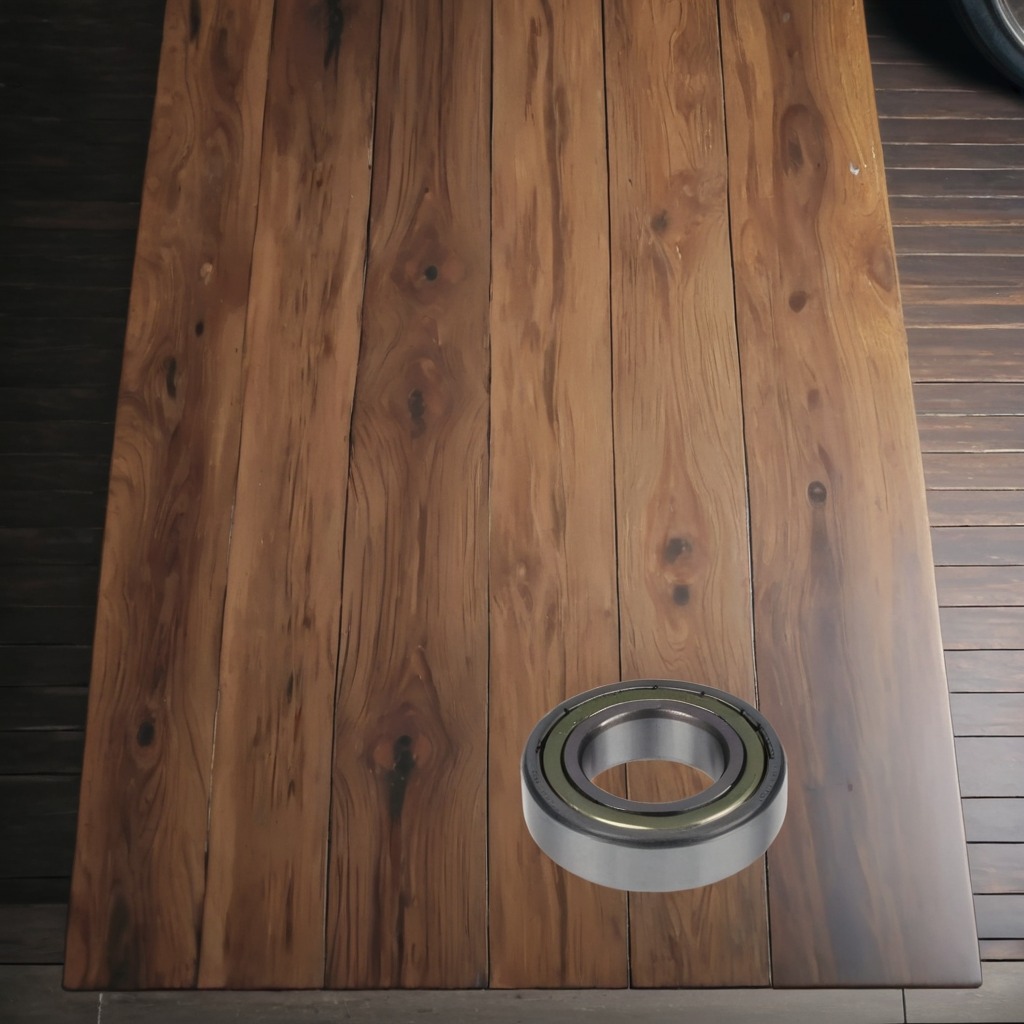
A metal ball bearing is lying on the wooden table.